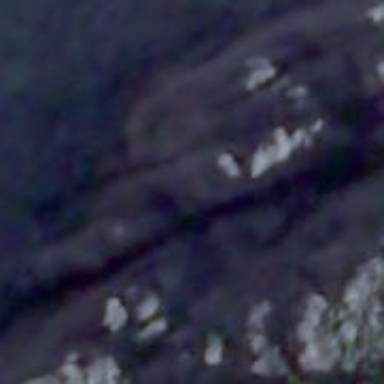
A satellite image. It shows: Natural cliff.